You are looking at the continuous-wavelet transform of a rotating shaft's vibration signal. Diagnose the rotating machine from this image, choosing from: normal, misalignment, unbalance, looseness.
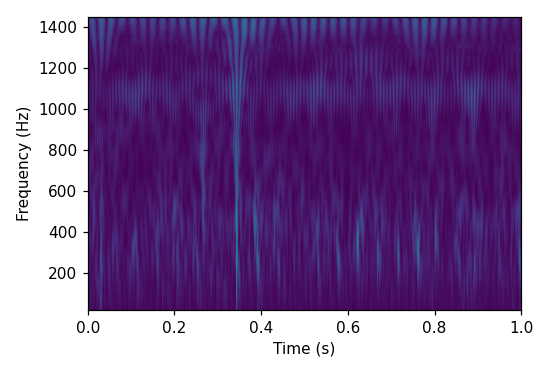
Answer: looseness